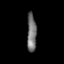
Tissue: lung
Cell type: T cells
Senescence score: 0.1565
Nuclear area (px): 359
Mean DAPI intensity: 112.515